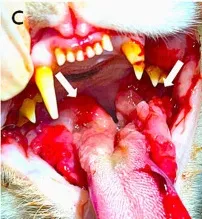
Examinations of the patient. (C) Intraoral photograph of patient with extensive oral ulceration and severe inflammation lesions in the tongue, and oral mucosa on both sides due to FCGS (arrows).
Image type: medical_photograph (other_medical_photograph)